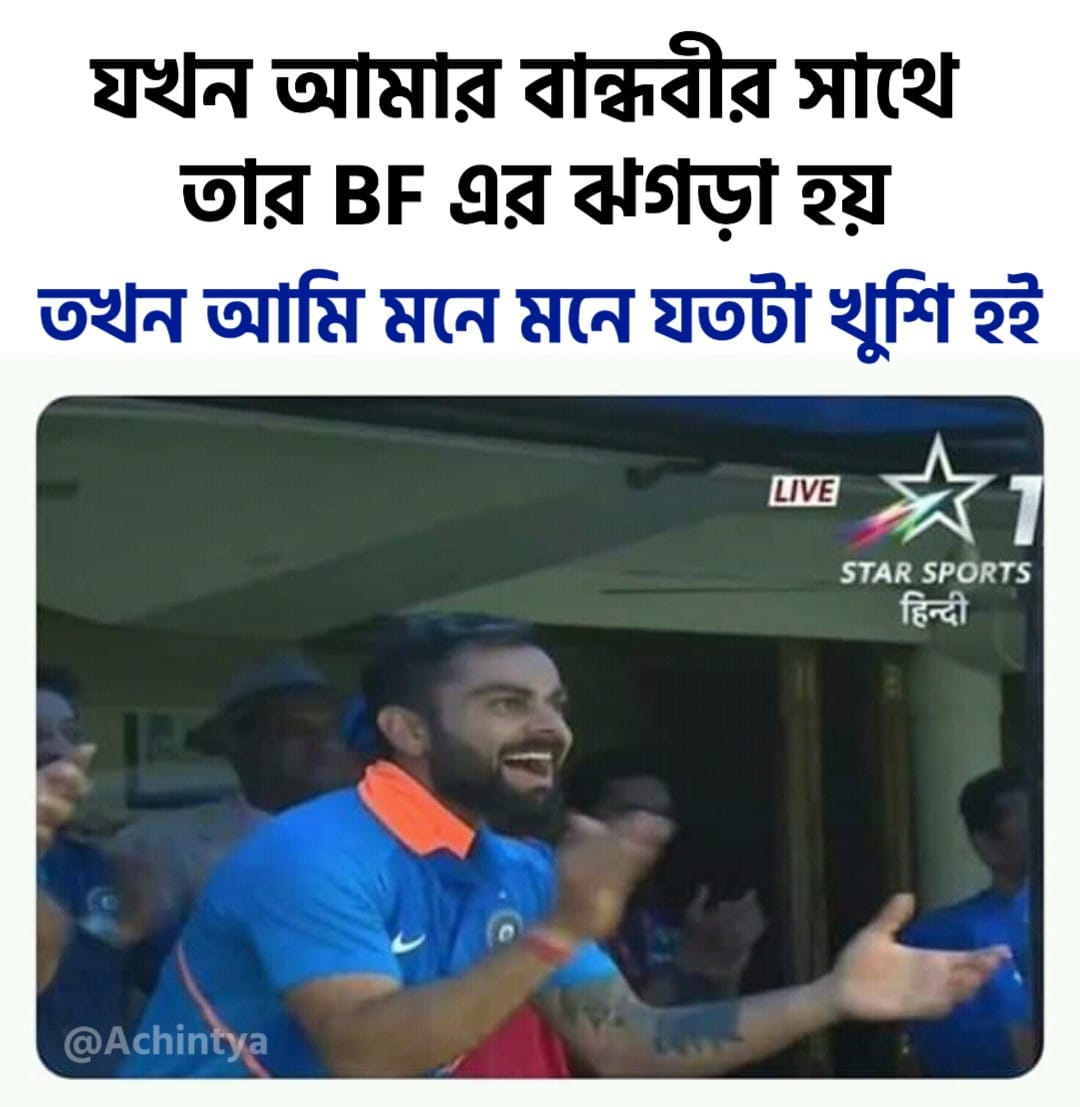
Caption: যখন আমার বান্ধবীর সাথে তার BF এর ঝগড়া হয়    তখন আমি মনে মনে যতটা খুশি হই
Label: non-hate